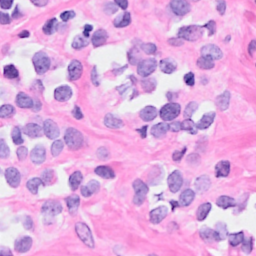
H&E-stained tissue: Breast